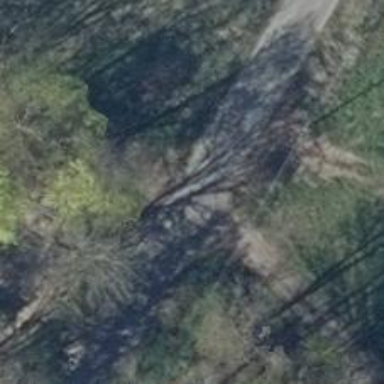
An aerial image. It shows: Unclassified road.